Field crop: tomato
Growth stage: 1
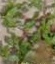
Species: portulaca